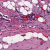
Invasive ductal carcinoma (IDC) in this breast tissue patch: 1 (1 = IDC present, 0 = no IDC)